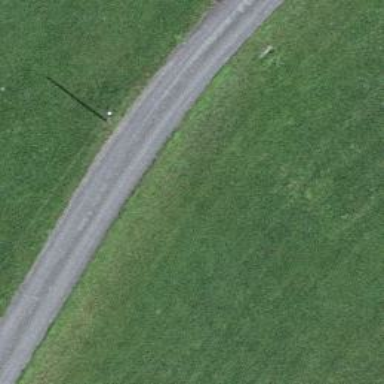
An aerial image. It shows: Well-maintained track road of grade 1.